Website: bh-photo
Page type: payment
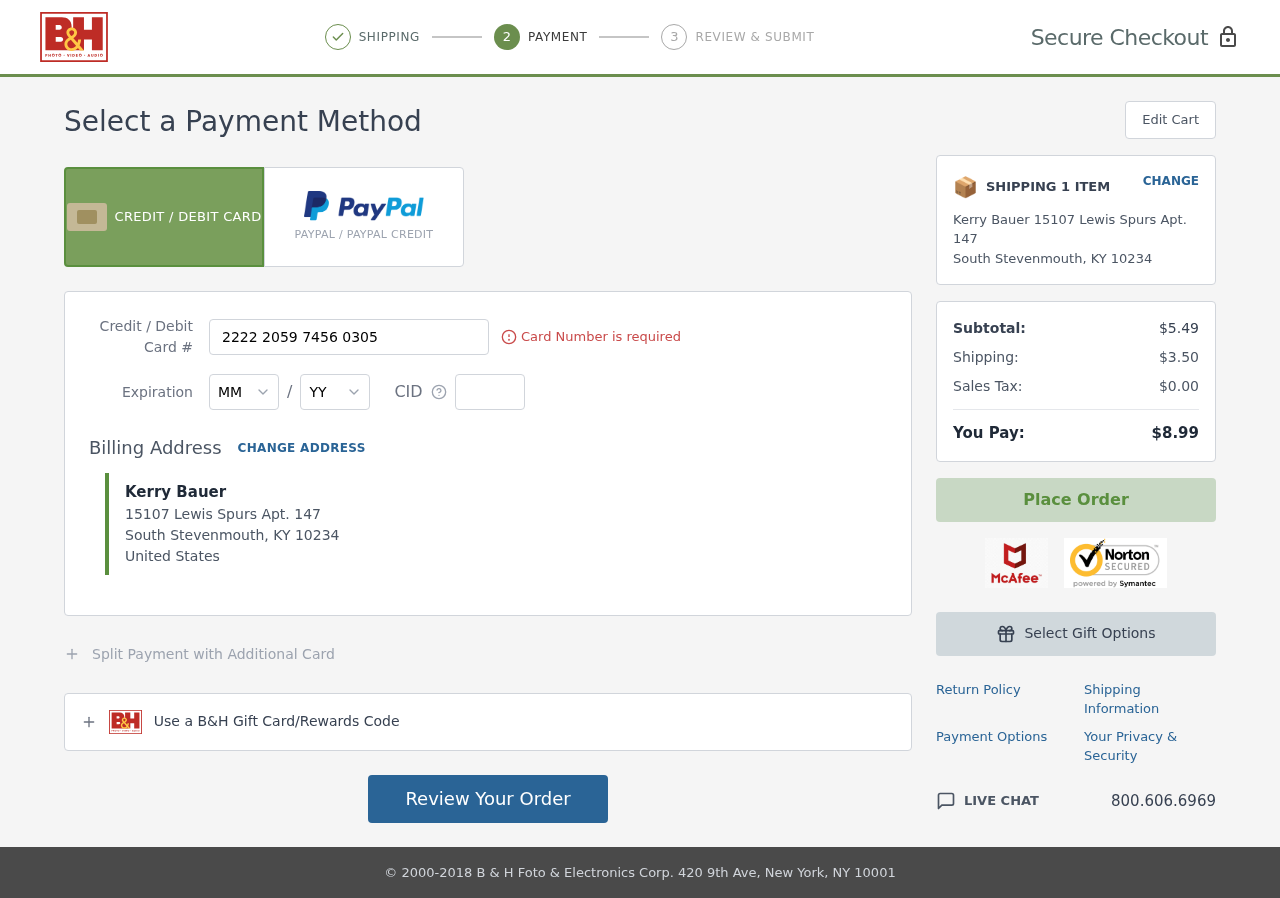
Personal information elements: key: PII_CARD_CVV
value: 825
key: PII_CARD_EXPIRY_MONTH
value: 04
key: PII_CARD_EXPIRY_YEAR
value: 29
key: PII_CARD_NUMBER
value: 2222 2059 7456 0305
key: PII_CITY
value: South Stevenmouth
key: PII_COUNTRY
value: United States
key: PII_FULLNAME
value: Kerry Bauer
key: PII_POSTCODE
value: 10234
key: PII_STATE_ABBR
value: KY
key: PII_STREET
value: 15107 Lewis Spurs Apt. 147
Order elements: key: ORDER_NUM_ITEMS
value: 1
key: ORDER_SUBTOTAL
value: $5.49
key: ORDER_SHIPPING_COST
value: $3.50
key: ORDER_TAX
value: $0.00
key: ORDER_TOTAL
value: $8.99